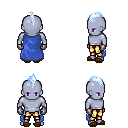
a pixel art fantasy rpg character, male body template, dark elf, purple skin, blue cape, gold greaves, white cyan mohawk hairstyle, metal gloves, brown slippers, four views (front, back, left, right), 2x2 character sprite sheet, small pixel art, hard edges, no anti-aliasing